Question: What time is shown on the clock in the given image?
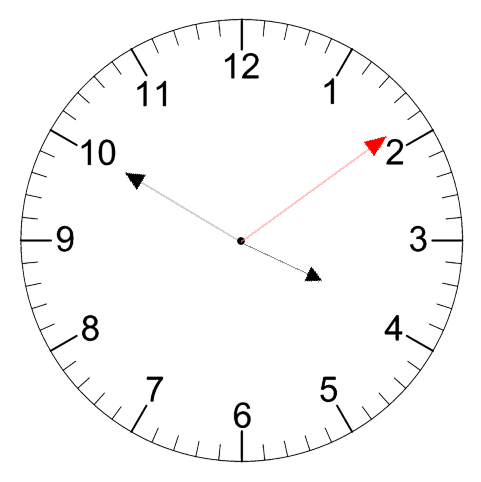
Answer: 03:50:09